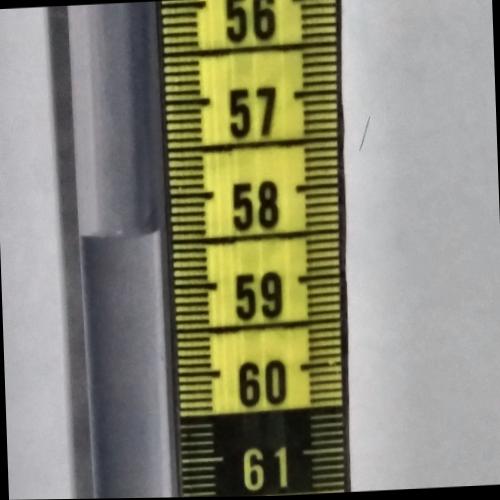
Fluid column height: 58.4 cm